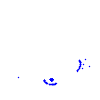
Particle: pion